Aerial crown-view tile of a tropical tree (Barro Colorado Island, Panama), acquired 20240813:
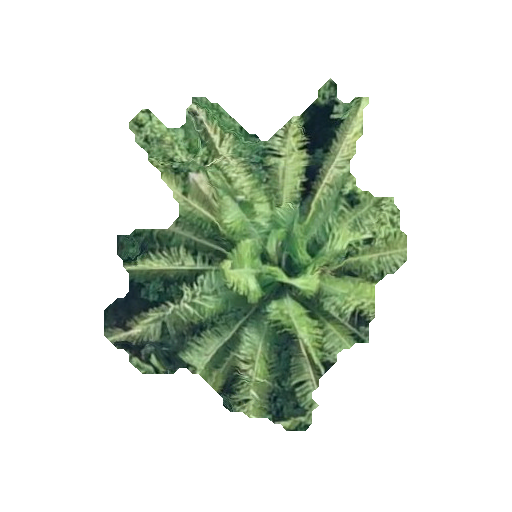
Species: Attalea butyracea
GBIF accepted scientific name: Attalea butyracea
Crown area: 98.718 m²